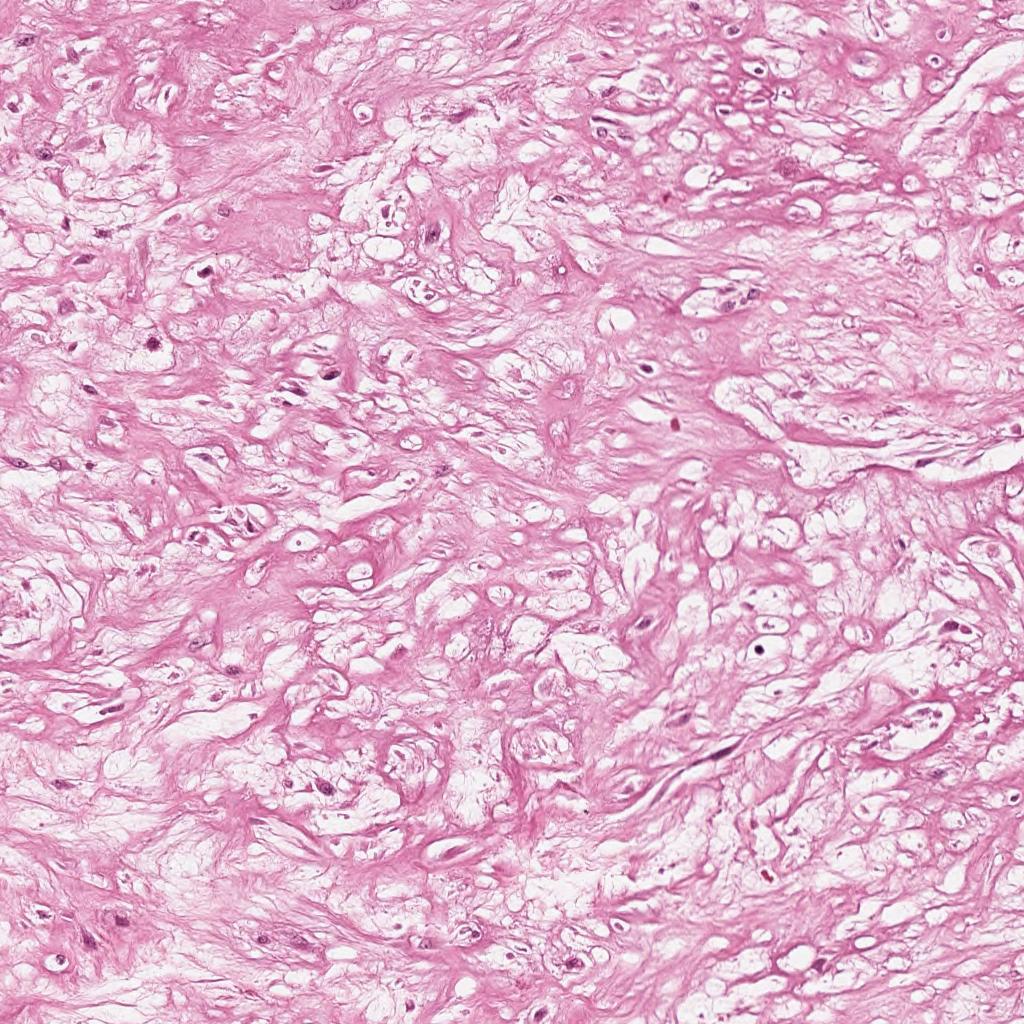
Label: Non-Viable-Tumor